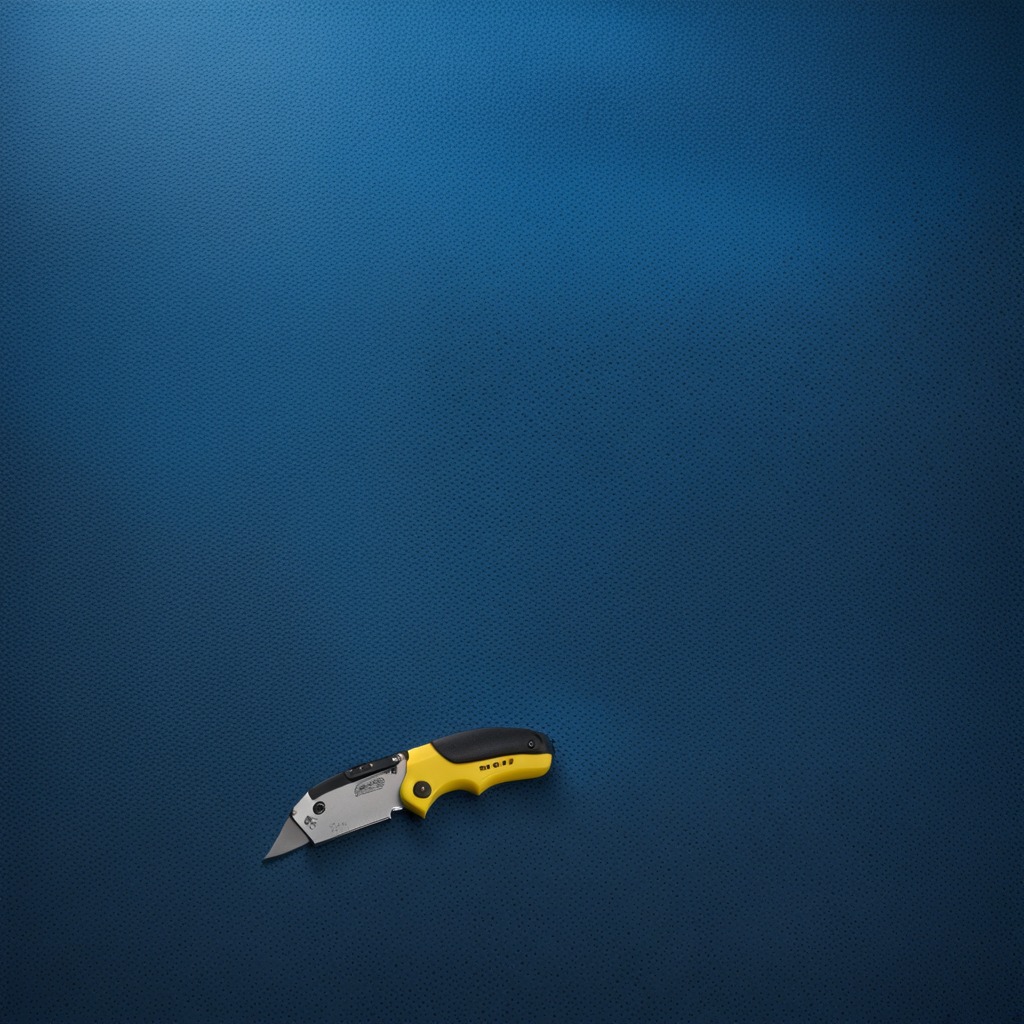
A utility knife is lying on a clean granite tabletop covered with a blue rubber mat inside a workshop under bright overhead lighting crisp shadows high clarity worn but beneath the mat.